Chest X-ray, AP view. Patient: 29 years old, sex M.
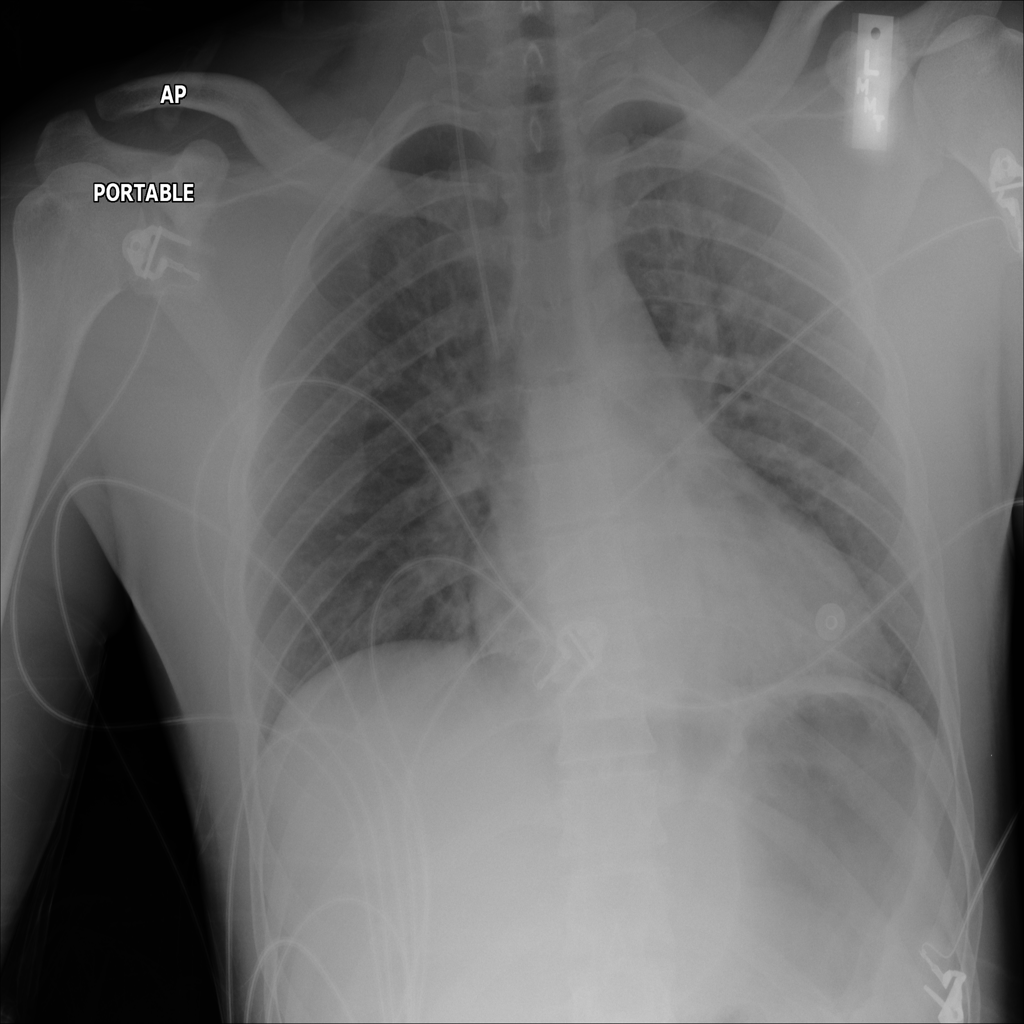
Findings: Edema